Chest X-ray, PA view. Patient: 57 years old, sex M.
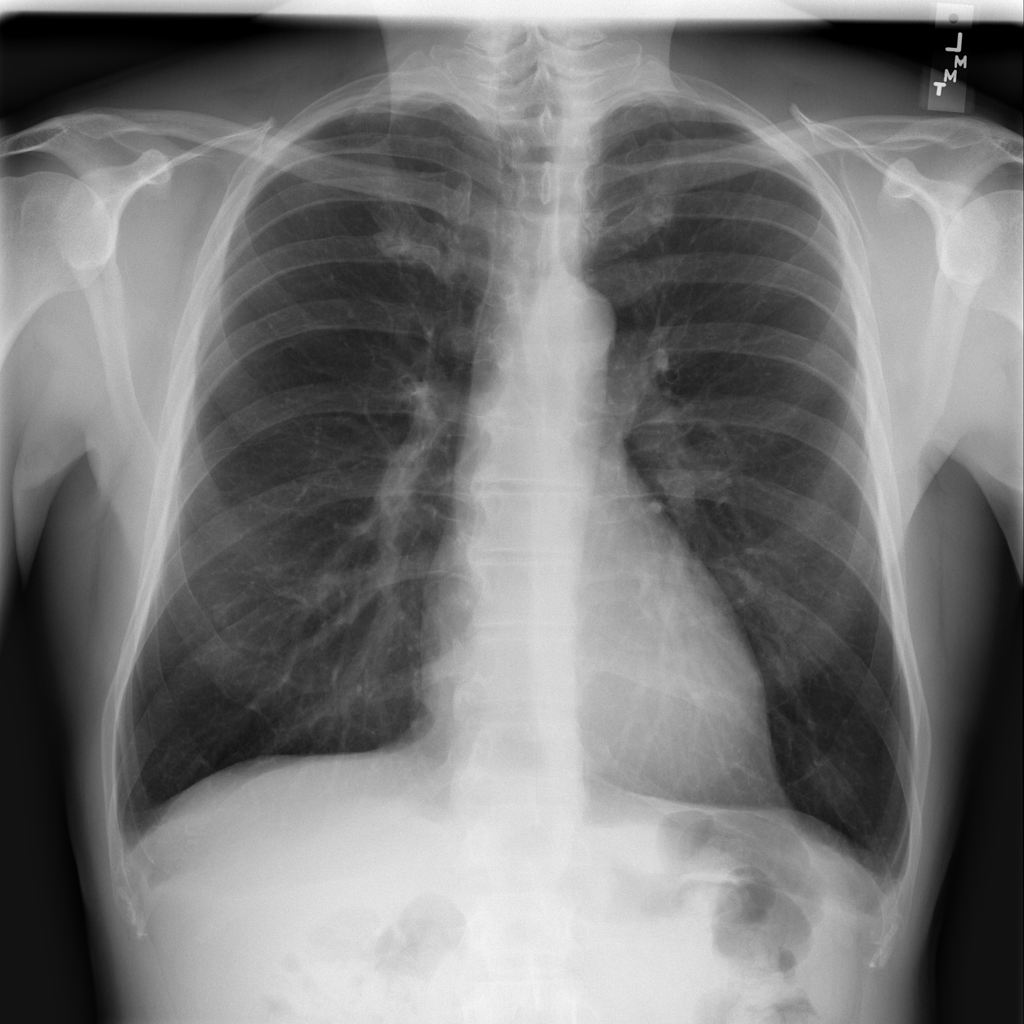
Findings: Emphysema